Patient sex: M
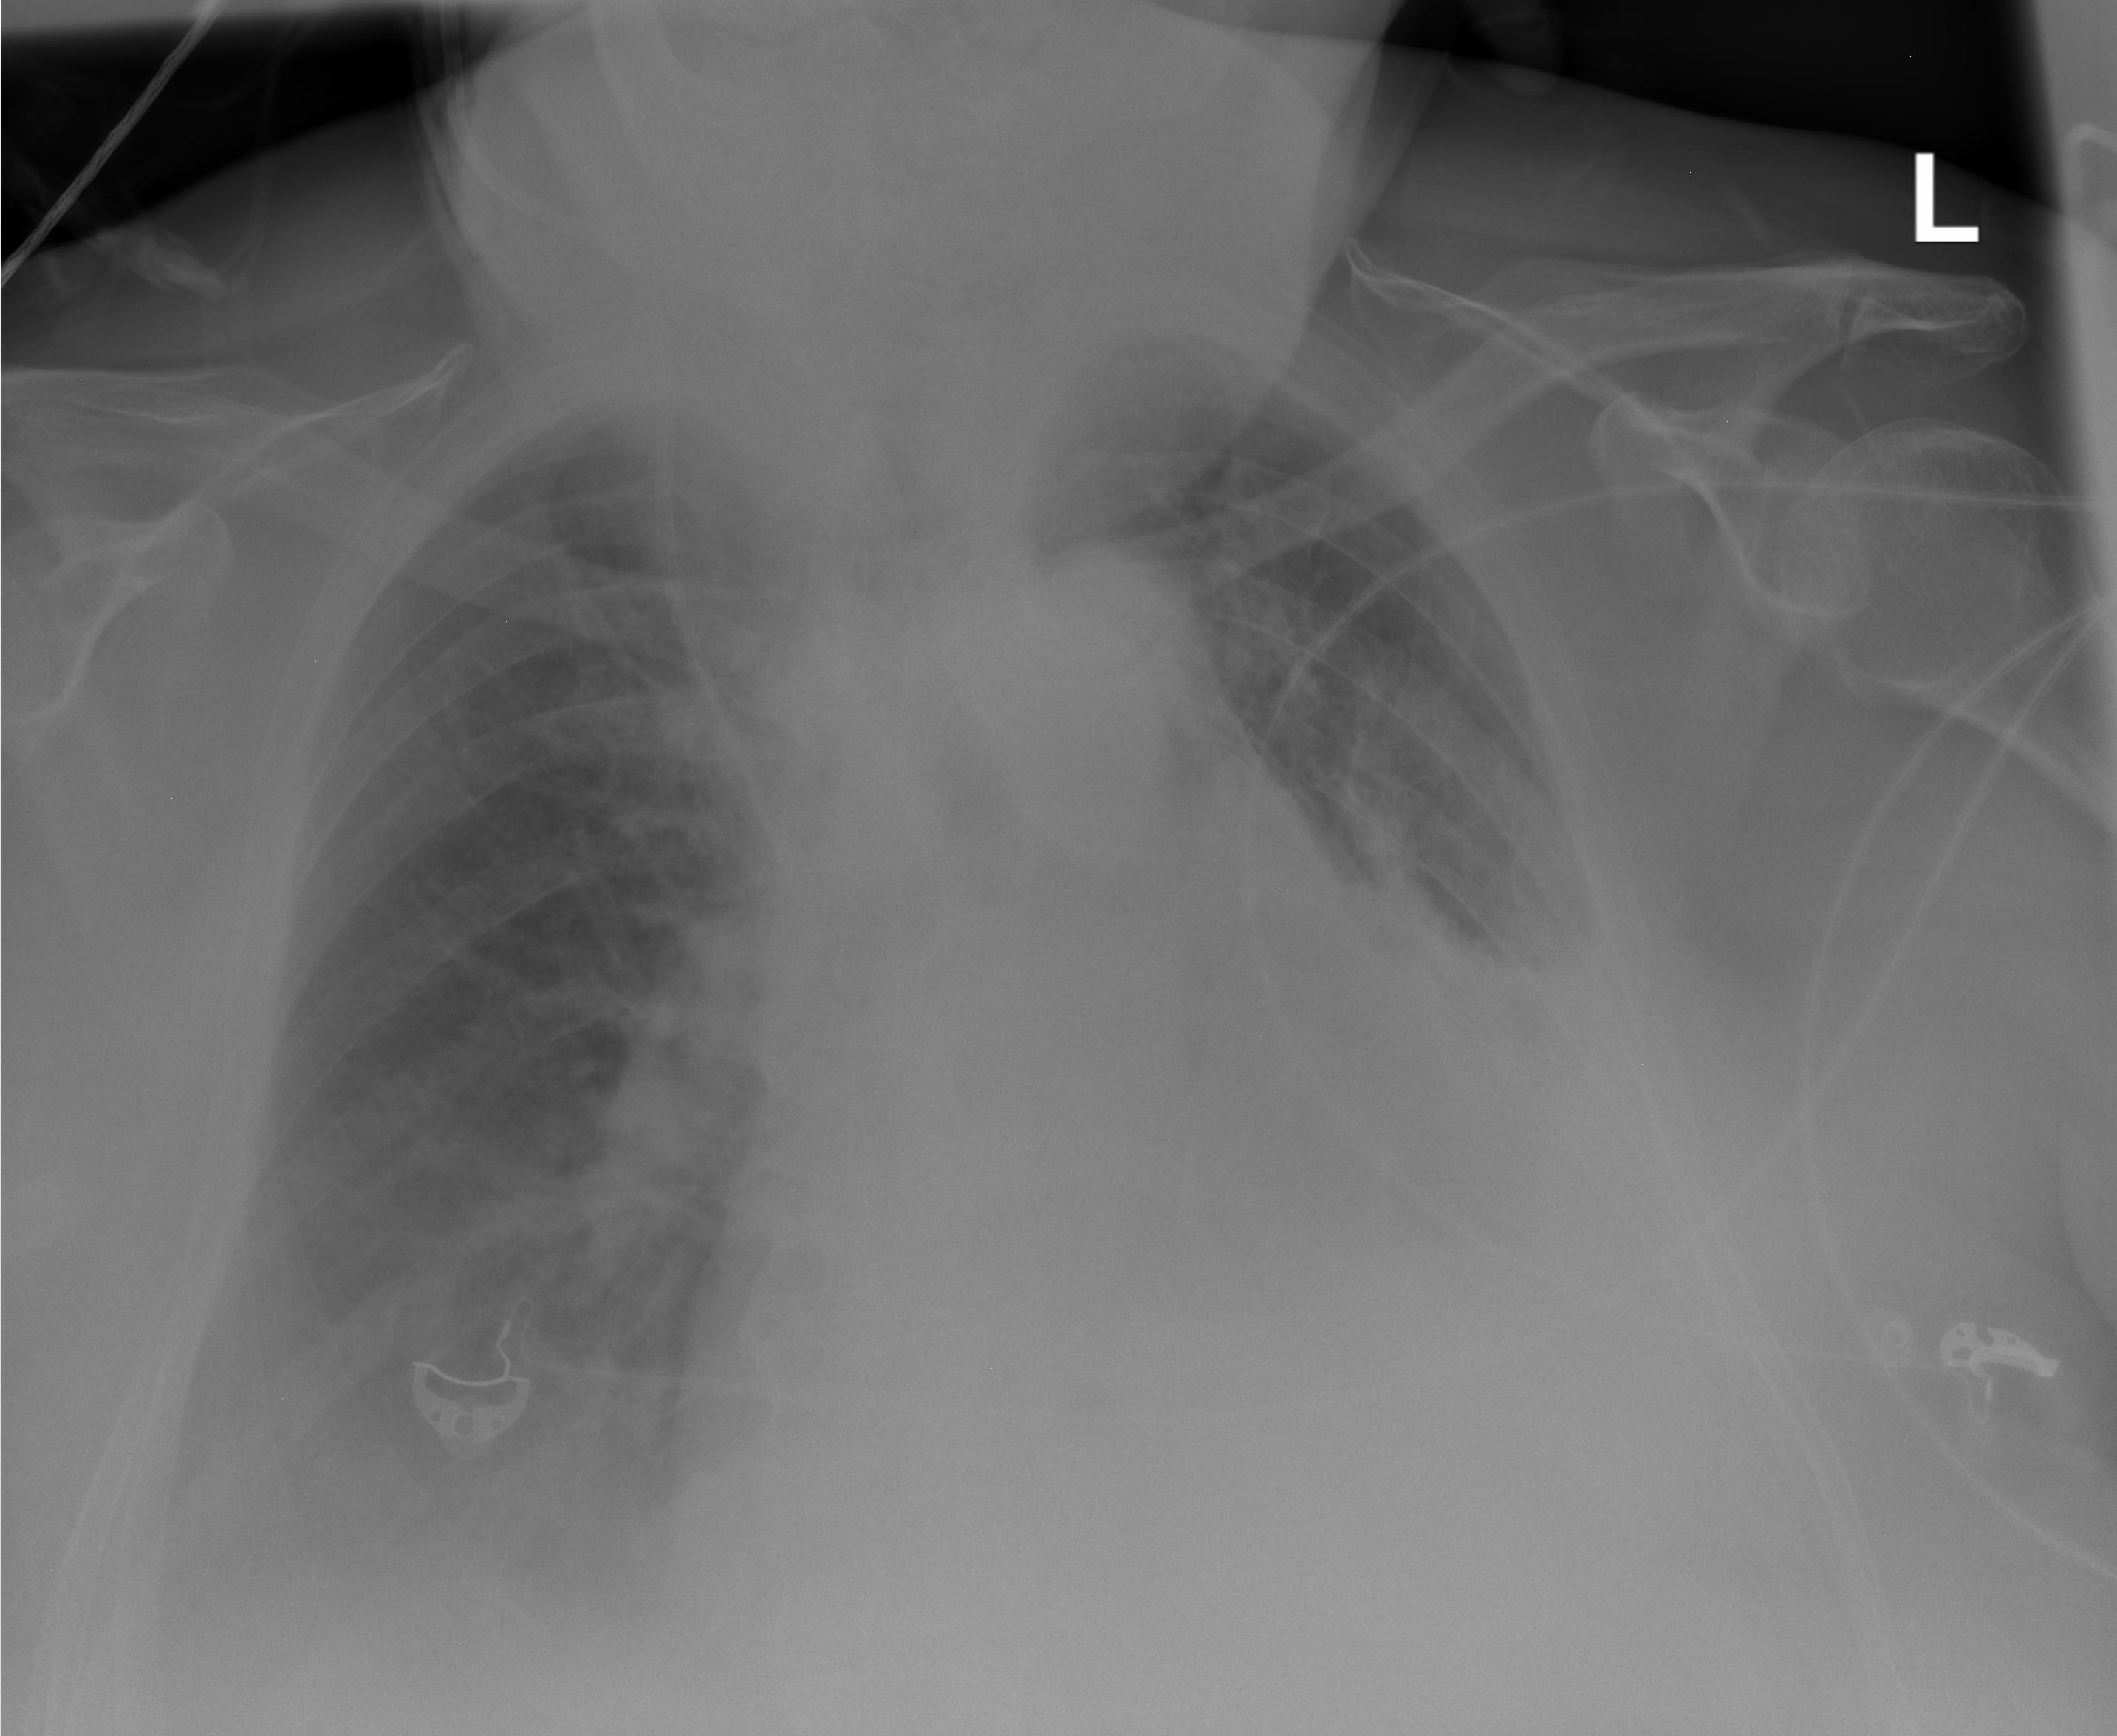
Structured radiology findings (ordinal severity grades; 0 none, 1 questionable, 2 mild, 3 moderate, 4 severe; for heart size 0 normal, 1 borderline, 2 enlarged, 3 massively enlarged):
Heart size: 2
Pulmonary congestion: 3
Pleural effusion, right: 2
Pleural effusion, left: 3
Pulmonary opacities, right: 0
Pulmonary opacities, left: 0
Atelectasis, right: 2
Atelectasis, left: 3